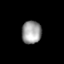
Tissue: skin
Cell type: Myeloid cells
Senescence score: 0.2861
Nuclear area (px): 448
Mean DAPI intensity: 154.574